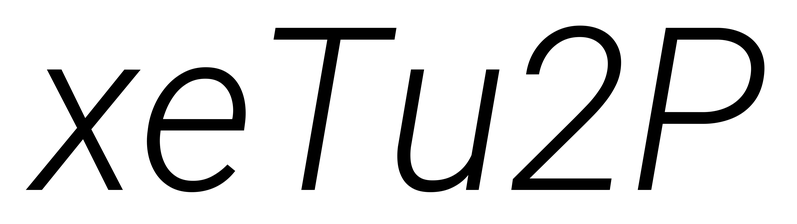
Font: Roboto-Italic_Light_Italic